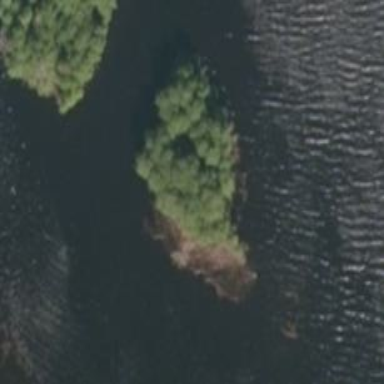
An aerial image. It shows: Islet.